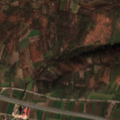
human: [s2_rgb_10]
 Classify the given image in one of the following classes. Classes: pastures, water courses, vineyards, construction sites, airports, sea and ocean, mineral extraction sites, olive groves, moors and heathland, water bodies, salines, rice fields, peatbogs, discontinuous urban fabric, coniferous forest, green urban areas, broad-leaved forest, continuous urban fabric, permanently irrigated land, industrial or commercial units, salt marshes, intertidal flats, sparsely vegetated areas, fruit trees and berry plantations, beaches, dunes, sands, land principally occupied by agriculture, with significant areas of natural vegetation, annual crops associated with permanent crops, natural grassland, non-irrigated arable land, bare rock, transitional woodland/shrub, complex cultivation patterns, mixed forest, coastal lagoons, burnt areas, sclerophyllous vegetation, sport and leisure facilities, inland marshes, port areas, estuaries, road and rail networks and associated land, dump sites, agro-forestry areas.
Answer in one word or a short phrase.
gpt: complex cultivation patterns, land principally occupied by agriculture, with significant areas of natural vegetation, broad-leaved forest, transitional woodland/shrub